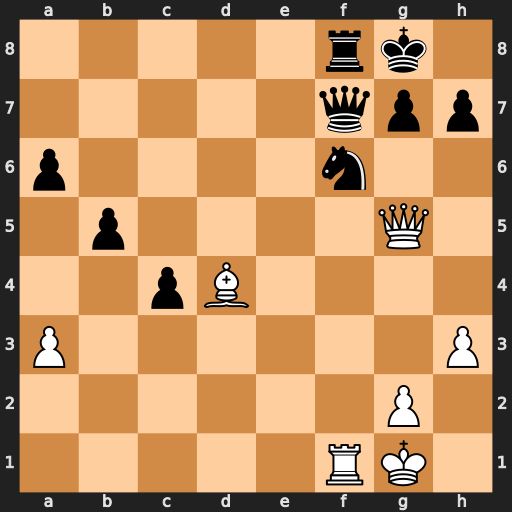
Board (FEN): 5rk1/5qpp/p4n2/1p4Q1/2pB4/P6P/6P1/5RK1
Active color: w
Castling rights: -
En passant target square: -
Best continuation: Rxf6 Qxf6 Bxf6